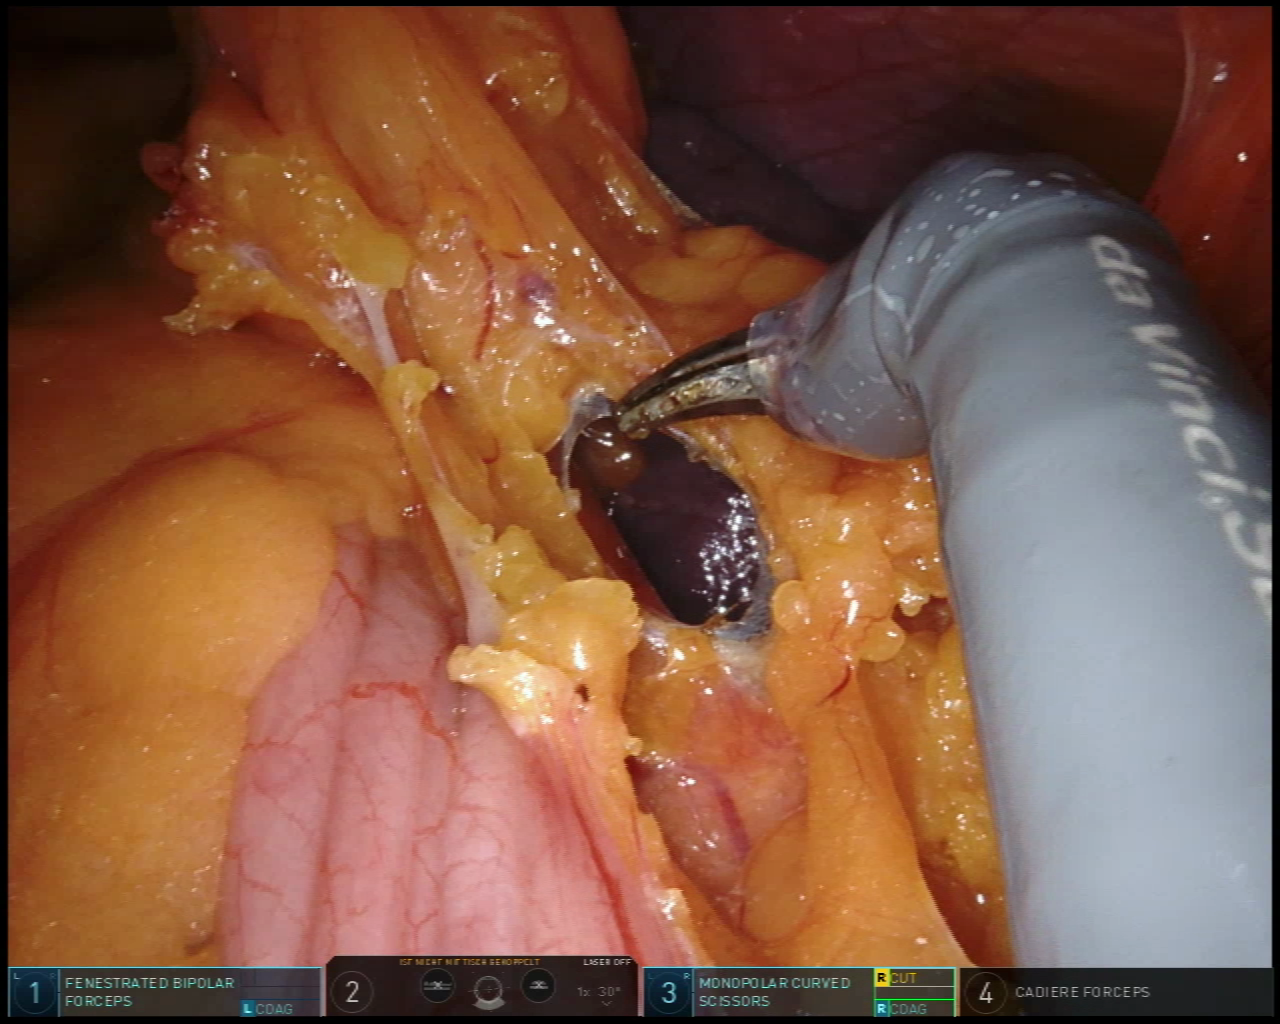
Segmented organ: abdominal_wall
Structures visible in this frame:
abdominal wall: yes
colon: yes
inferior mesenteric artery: no
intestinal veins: no
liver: no
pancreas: no
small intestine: no
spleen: yes
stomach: no
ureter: no
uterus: no
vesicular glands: no